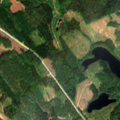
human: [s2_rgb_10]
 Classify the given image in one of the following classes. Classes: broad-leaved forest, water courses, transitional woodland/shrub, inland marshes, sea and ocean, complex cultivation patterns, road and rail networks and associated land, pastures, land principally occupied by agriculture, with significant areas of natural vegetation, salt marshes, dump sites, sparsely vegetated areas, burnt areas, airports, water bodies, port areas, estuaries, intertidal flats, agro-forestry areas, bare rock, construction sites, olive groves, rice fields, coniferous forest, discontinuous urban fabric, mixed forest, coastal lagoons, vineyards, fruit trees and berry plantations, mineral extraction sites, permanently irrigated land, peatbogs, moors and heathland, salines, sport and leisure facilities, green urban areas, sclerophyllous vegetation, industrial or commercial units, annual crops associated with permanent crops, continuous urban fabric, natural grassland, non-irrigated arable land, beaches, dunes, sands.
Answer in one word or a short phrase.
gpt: coniferous forest, mixed forest, transitional woodland/shrub